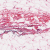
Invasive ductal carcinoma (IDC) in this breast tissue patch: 0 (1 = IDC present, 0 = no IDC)